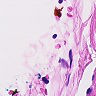
Metastatic tissue present: no